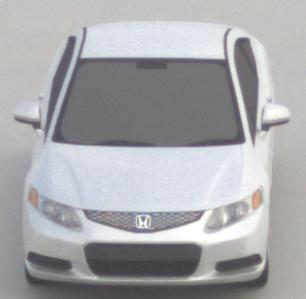
Make: Honda
Model: Civic Limousine 1.8
Detailed model: Civic (IX) Limousine
Model produced from: 2014/05
Model produced until: 2017/06
Doors: 4
Color: white
Road condition: dry road
Daytime: midday
Contrast: low contrast